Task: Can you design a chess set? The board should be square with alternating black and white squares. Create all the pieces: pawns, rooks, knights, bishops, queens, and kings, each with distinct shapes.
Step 4530:
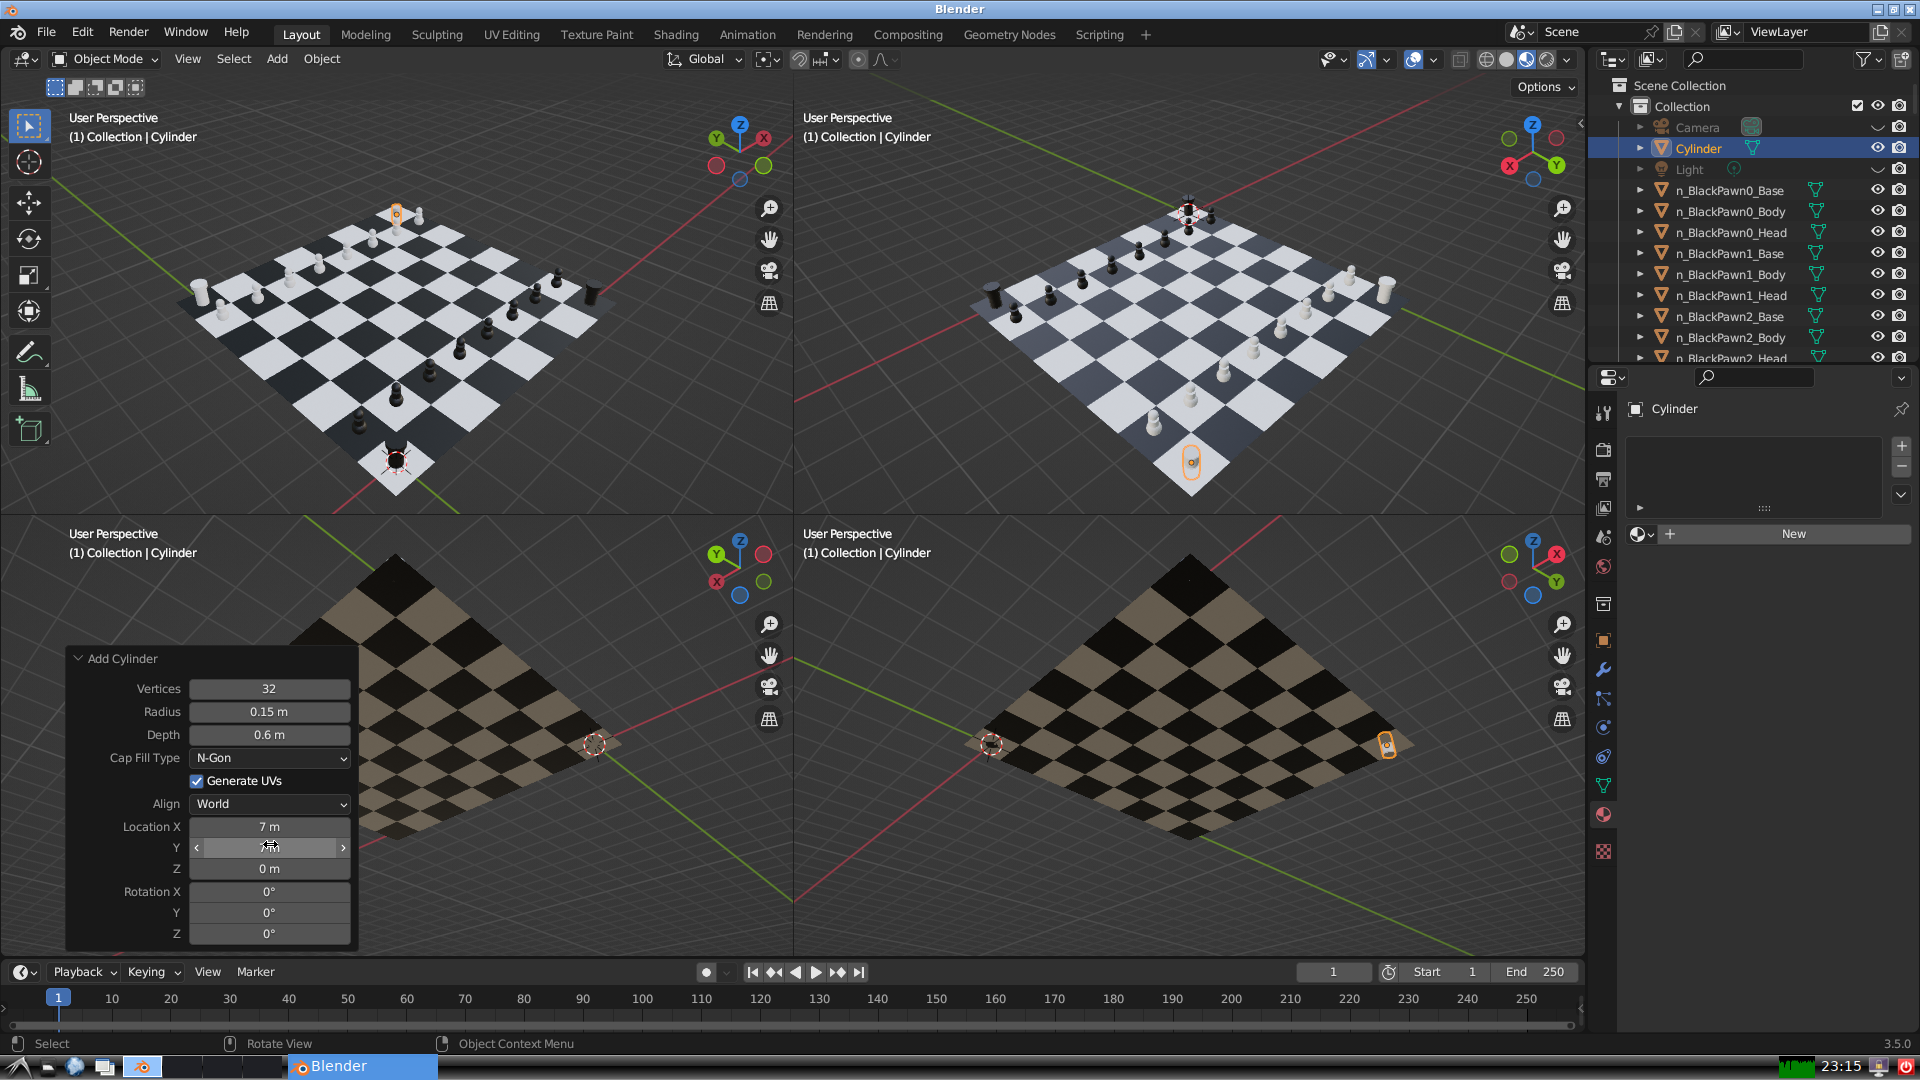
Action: {"mouse_move": [270, 868]}